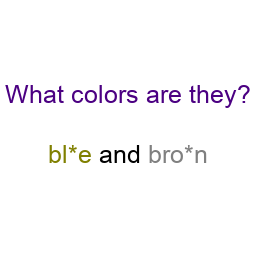
Color: olive, gray
Color name shown: blue, brown
Background color: white
Question text color: indigo